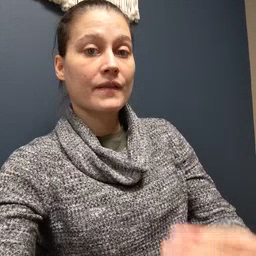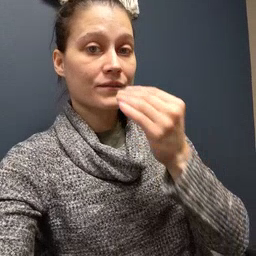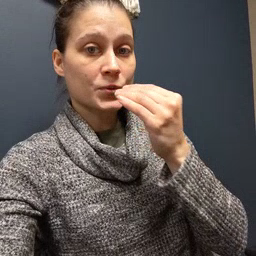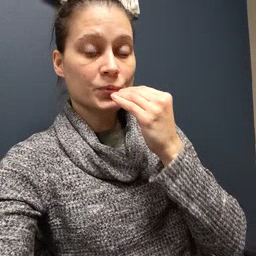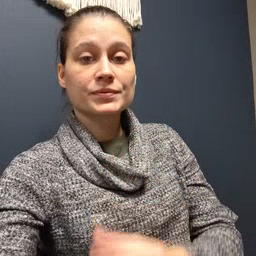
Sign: food